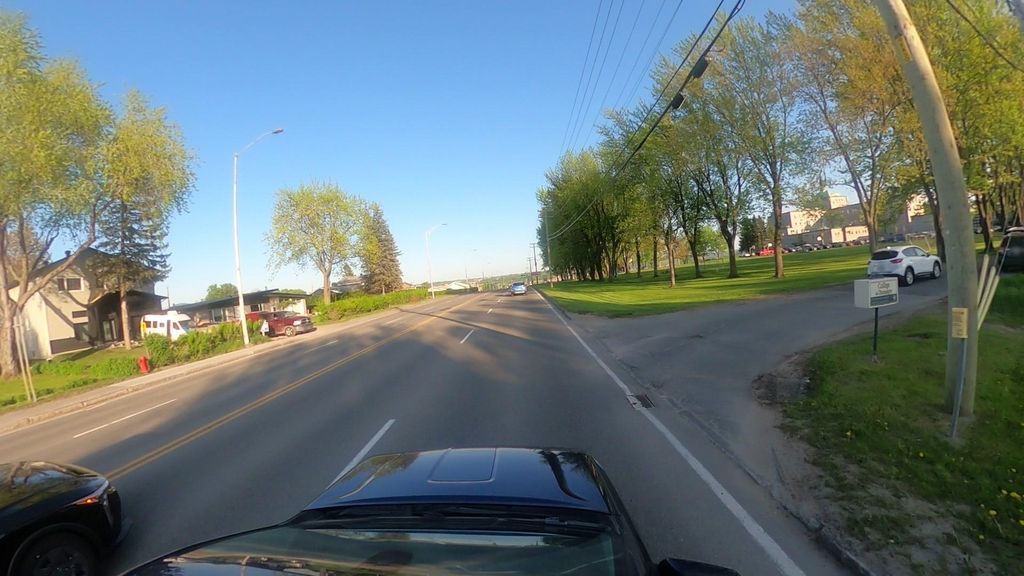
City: quebec_city